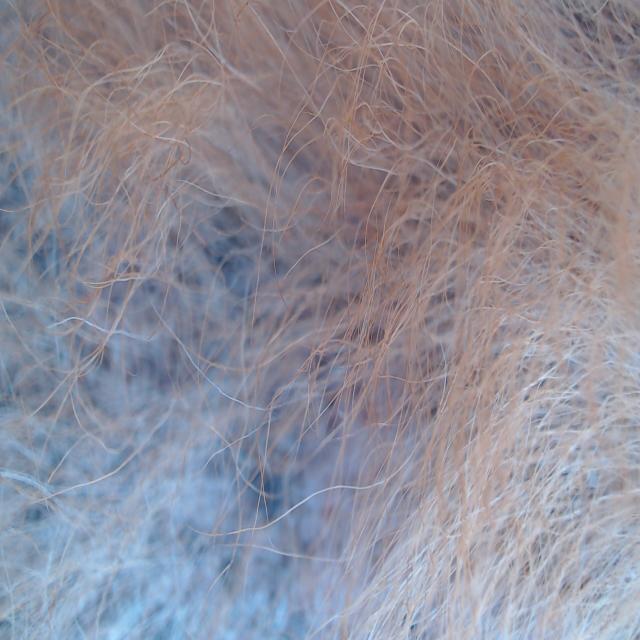
Canine demodicosis (Demodex mange) — caused by Demodex canis mites. Presents with alopecia, follicular papules, pustules, and comedones. Often localized on face and forelimbs.